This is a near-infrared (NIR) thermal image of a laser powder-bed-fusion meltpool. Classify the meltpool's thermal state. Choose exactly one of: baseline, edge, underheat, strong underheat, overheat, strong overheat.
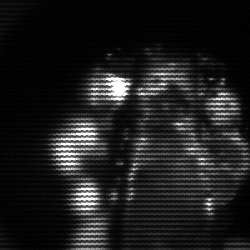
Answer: baseline